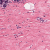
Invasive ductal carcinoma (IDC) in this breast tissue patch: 0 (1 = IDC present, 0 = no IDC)